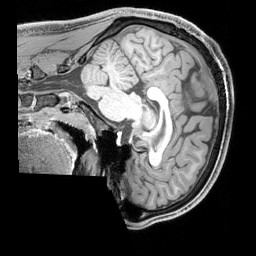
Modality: T1w
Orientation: sagittal
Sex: male
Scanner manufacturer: siemens
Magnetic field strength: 3 T
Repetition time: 2.3 s
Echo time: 0.00226 s